Question: I have a piece of code
'''
resultDict = {}
for startCity in places:
for endCity in places:
startLocation = startCity[0] + ' ' + startCity[1]
endLocation = endCity[0] + ' ' + endCity[1]
resultLocations = [startLocation, endLocation]
resultId = ','.join(resultLocations.sort())
if startLocation == endLocation or resultId in resultDict:
continue
dlat = math.radians(float(startCity[2])-float(endCity[2]))
dlon = math.radians(float(startCity[3])-float(endCity[3]))
a = math.sin(dlat/2) * math.sin(dlat/2) + math.cos(math.radians(float(endCity[2]))) * math.cos(math.radians(float(startCity[2]))) * math.sin(dlon/2) * math.sin(dlon/2)
c = 2 * math.atan2(math.sqrt(a), math.sqrt(1-a))
d = radius * c
resultDict[resultId] = d * 0.621371
print resultDict
'''
that produces the following onscreen when using the 'print' statement:
'''
(0.0, (['Millersville CA'], ['Millersville CA']), 0.0)
(<PHONE>485, (['Millersville CA'], ['Millersville IL']), <PHONE>9537)
(<PHONE>0158, (['Millersville CA'], ['Millersville IN']), <PHONE>0225)
(<PHONE>6335, (['Millersville CA'], ['Millersville MD']), <PHONE>769)
(<PHONE>296, (['Millersville CA'], ['Millersville MO']), <PHONE>1652)
(<PHONE>436, (['Millersville CA'], ['Millersville NC']), <PHONE>3266)
(<PHONE>643, (['Millersville CA'], ['Millersville OH']), <PHONE>3941)
(<PHONE>765, (['Millersville CA'], ['Millersville PA']), <PHONE>8316)
(<PHONE>284, (['Millersville CA'], ['Millersville TN']), <PHONE>4743)
(<PHONE>4506, (['Millersville CA'], ['Millersville WV']), <PHONE>986)
(<PHONE>4806, (['Millersville CA'], ['Millersville MI']), <PHONE>4486)
(<PHONE>485, (['Millersville IL'], ['Millersville CA']), <PHONE>9537)
(0.0, (['Millersville IL'], ['Millersville IL']), 0.0)
(165.46706149552824, (['Millersville IL'], ['Millersville IN']), 164.45127349792836)
(669.3166714199295, (['Millersville IL'], ['Millersville MD']), 664.8533524270723)
(143.7059918008934, (['Millersville IL'], ['Millersville MO']), 144.75572344683556)
'''
What it is doing is calculating the distance between a bunch of cities and then producing the result as a list with the distance in miles, then the two cities names, and then the Pythagorean Theorem distance between the two cities as kind of a check. How would I go about formatting a print statement to print the results out as something like this:

I want this to print out on the screen, so how would I go about using 'print' and formating it correctly to have the column headers as the cities and then input the correct number for miles?
What I came up with was this code which doesn't do quite what I want...it only spits out the first pair of cities and then moves on to the next pair and prints them below the first pair:
'''
print "
{0:^}".format(resultDict2),"
{0:^}".format(resultDict3)," {0:^12.5}".format(resultDict4),"
GC {0:^22.5}".format(resultDict1)
'''
Here's a few examples of the printed statement:
'''
Millersville MI
Millersville TN 553.22
GC 549.55
Millersville MI
Millersville WV 434.49
GC 433.64
Millersville MI
Millersville MI 0.0
GC 0.0
'''
Is there a way to get the code to print the next pair of cities to the right of the last pair instead of down below?
I appreciate the help...I've been stuck on this for the past couple days and can't seem to get it to work.
---
EDIT:
Was asked about 'places'...here is what went into it:
'''
245939,Millersville,CA,Kern,35.30385,-118.45786,767,2516,Loraine,6,29,-<PHONE>.585,-<PHONE>
422981,Millersville,IL,Christian,39.45115,-89.15814,200,656,Owaneco,17,21,<PHONE>,239679.282
439235,Millersville,IN,Marion,39.8531,-86.09165,228,748,Indianapolis East,18,97,<PHONE>,<PHONE>
590805,Millersville,MD,Anne Arundel,39.05955,-76.64802,47,154,Odenton,24,3,<PHONE>.706,<PHONE>
722401,Millersville,MO,Cape Girardeau,37.43283,-89.79954,140,459,Millersville,29,31,<PHONE>,10195.50234
<PHONE>,Millersville,NC,Alexander,35.85569,-81.18342,293,961,Millersville,37,3,<PHONE>.874,-81032.00324
<PHONE>,Millersville,OH,Sandusky,41.312,-83.28131,212,696,Helena,39,143,<PHONE>.336,<PHONE>
<PHONE>,Millersville,PA,Lancaster,39.99788,-76.35413,99,325,Conestoga,42,71,<PHONE>.971,<PHONE>
<PHONE>,Millersville,TN,Sumner,36.37116,-86.71,154,505,Goodlettsville,47,165,<PHONE>,-86143.9105
<PHONE>,Millersville,WV,Marion,39.4612,-80.14813,330,1083,Fairmont West,54,49,<PHONE>.636,332269.94
<PHONE>,Millersville,MI,Wexford,44.27667,-85.55978,425,1394,Boon,26,165,829275.484,<PHONE>
'''
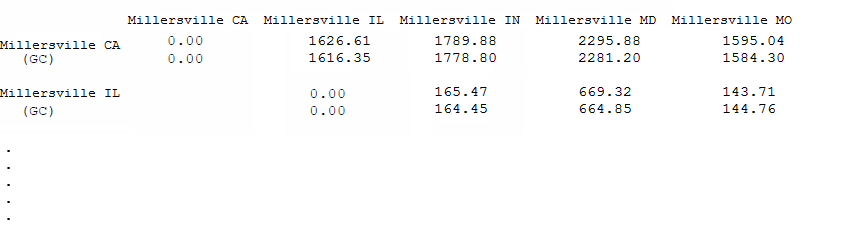
Answer: First I would fix your data structure (its kinda messed up)
'''
resultDict = {}
cities = [' '.join(c[:2]) for c in places]
for startCity in places:
for endCity in places:
start = ' '.join(startCity[:2])
end = ' '.join(endCity[:2])
resultDict[start, end] = calc_distance(startCity, endCity)
'''
Where 'calc_distance' returns your two distances in a list (normal and GC). like
'''
def calc_distance(startCity, endCity):
# whatever magic you need to do to calculate your distances
return [distance, gc_distance]
'''
Now resultDict should look like
'''
{
('Millersville CA', 'Millersville CA'): [0.0, 0.0],
('Millersville CA', 'Millersville IL'): [<PHONE>9537, <PHONE>485],
('Millersville CA', 'Millersville IN'): [<PHONE>0225,<PHONE>0158],
('Millersville CA', 'Millersville MD'): [<PHONE>769,<PHONE>6335],
('Millersville CA', 'Millersville MO'): [<PHONE>1652, <PHONE>296],
('Millersville CA', 'Millersville NC'): [<PHONE>3266, <PHONE>436],
....
}
'''
then printing out is easier
'''
print "
"
f = "{:>22}" * (len(cities) + 1)
print f.format("", *cities)
for c in cities:
print
print f.format(c, *[resultDict.get((c, e))[0] for e in cities])
print f.format("[GC]", *[resultDict.get((c, e))[1] for e in cities])
'''